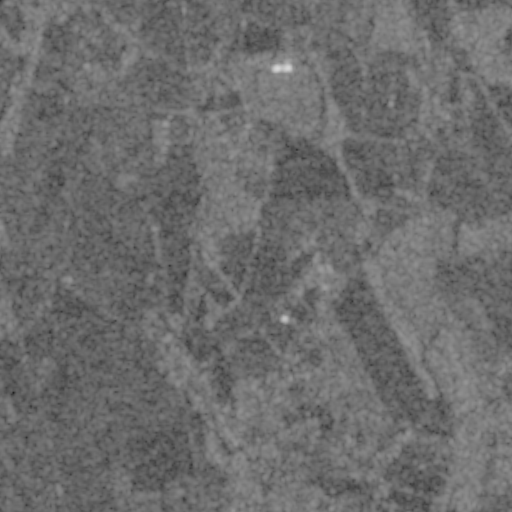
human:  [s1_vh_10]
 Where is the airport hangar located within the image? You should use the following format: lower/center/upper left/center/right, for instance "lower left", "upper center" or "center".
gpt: The airport hangar is located in the lower right of the image.
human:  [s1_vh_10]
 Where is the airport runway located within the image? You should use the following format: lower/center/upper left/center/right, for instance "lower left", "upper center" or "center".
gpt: The airport runway is located in the lower right of the image.
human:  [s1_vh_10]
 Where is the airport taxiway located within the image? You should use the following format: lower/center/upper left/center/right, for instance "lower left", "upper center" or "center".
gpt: The airport taxiway is located in the lower right of the image.
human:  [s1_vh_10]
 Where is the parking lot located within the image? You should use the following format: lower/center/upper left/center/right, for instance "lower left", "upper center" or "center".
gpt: The parking lot is located in the lower right of the image.
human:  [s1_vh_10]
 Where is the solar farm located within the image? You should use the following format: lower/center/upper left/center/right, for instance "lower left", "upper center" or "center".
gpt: The solar farm is located in the upper right of the image.
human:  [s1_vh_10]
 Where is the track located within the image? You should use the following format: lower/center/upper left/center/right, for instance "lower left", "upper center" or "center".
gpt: There is no track in the image.

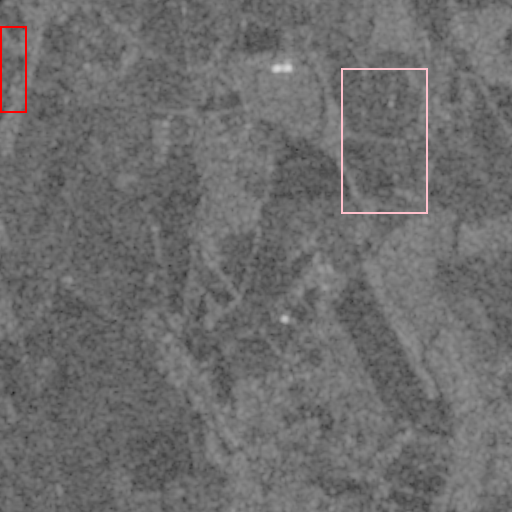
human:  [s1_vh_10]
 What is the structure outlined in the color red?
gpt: The structure outlined in red is a crop field.
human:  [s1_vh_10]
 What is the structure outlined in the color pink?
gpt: The structure outlined in pink is a solar farm.
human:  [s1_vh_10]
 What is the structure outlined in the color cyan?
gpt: There is no cyan outline.